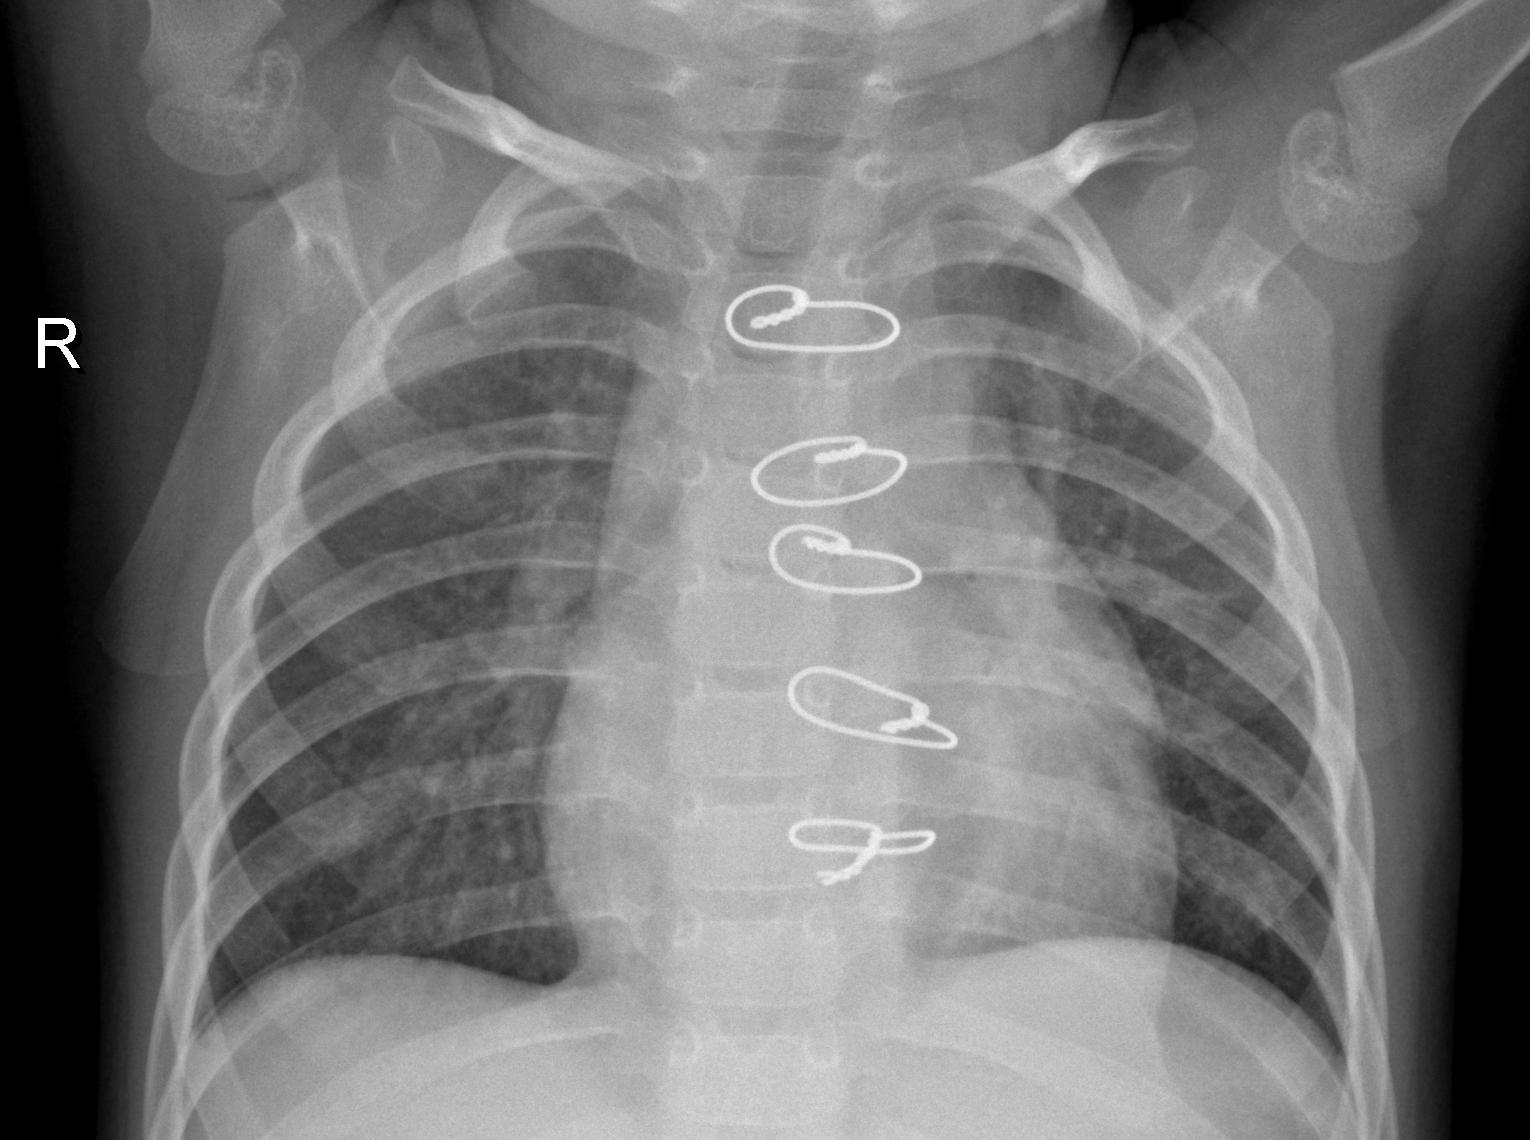
Diagnosis: PNEUMONIA